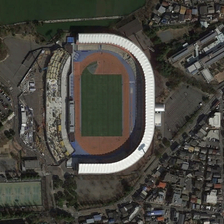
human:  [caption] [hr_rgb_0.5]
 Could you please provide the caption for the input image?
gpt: many buildings are near a stadium with a playground .

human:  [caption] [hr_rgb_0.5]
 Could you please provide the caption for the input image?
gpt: many buildings are near a stadium with a playground .

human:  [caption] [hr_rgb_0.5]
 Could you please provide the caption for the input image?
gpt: many buildings are near a stadium with a playground .

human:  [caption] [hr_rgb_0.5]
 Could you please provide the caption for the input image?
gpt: many buildings are near a stadium with a playground .

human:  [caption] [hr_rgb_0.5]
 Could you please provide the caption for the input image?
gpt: many buildings are near a stadium with a playground .